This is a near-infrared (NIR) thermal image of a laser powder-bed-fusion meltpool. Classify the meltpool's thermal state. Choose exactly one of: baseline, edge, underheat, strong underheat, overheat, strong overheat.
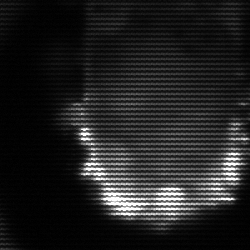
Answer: baseline